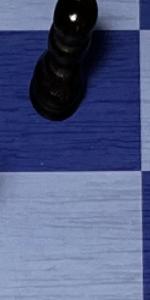
Label: Empty